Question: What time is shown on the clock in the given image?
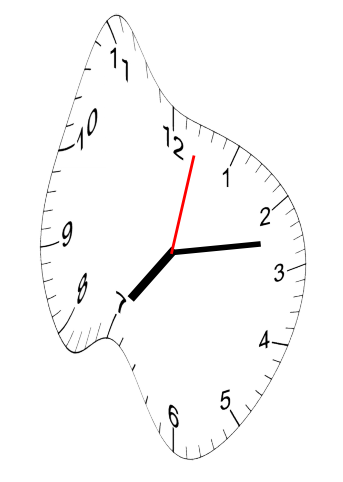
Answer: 07:13:02